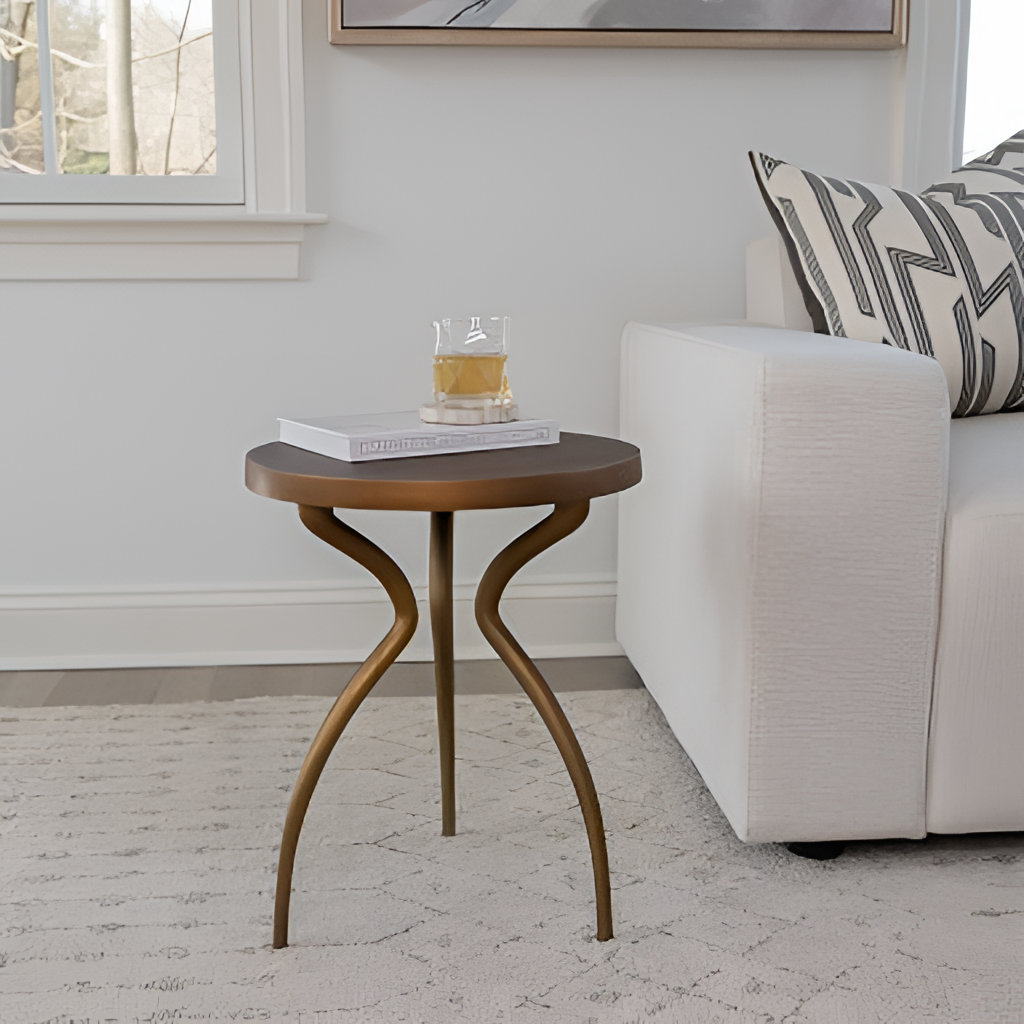
living room, brass metal side table, paint wallpaper, with solid pattern, modern, wood flooring, with plank pattern